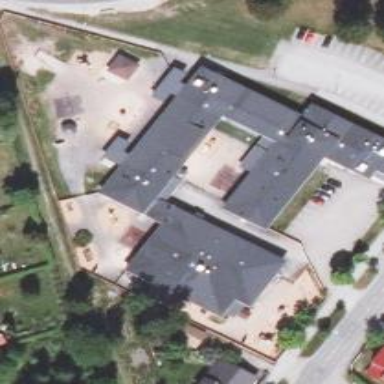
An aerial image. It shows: Kindergarten.